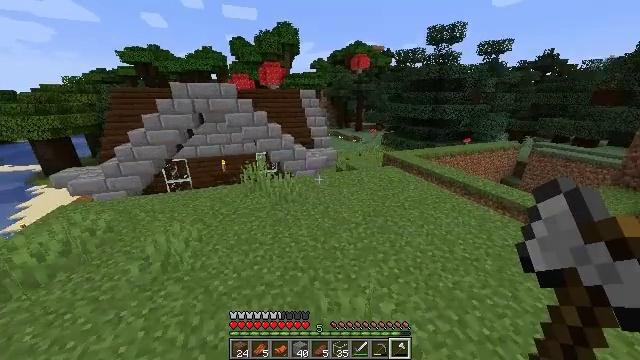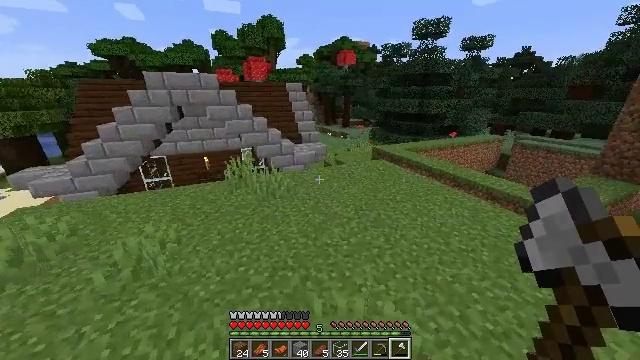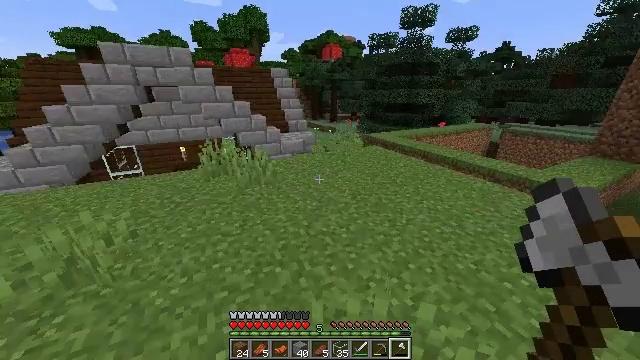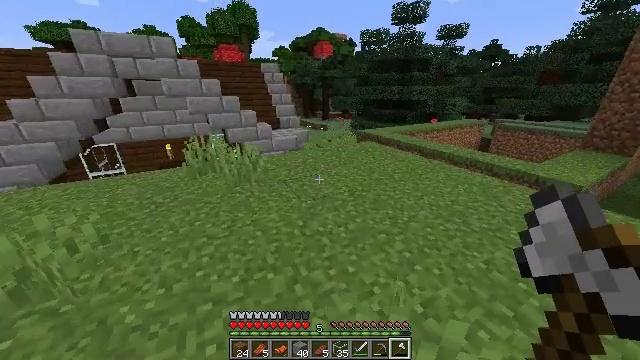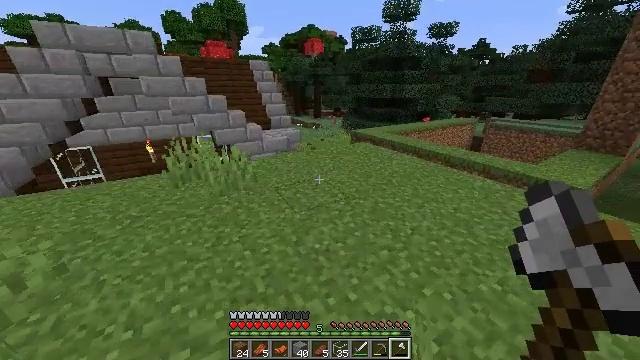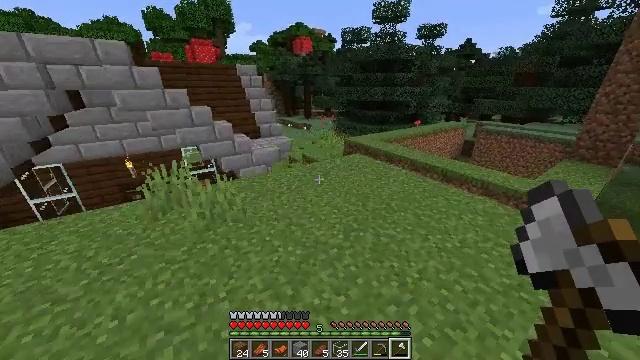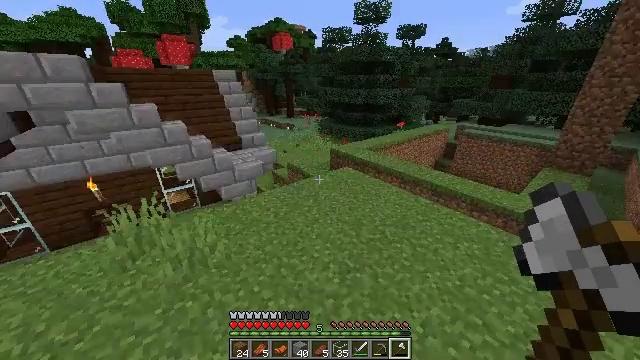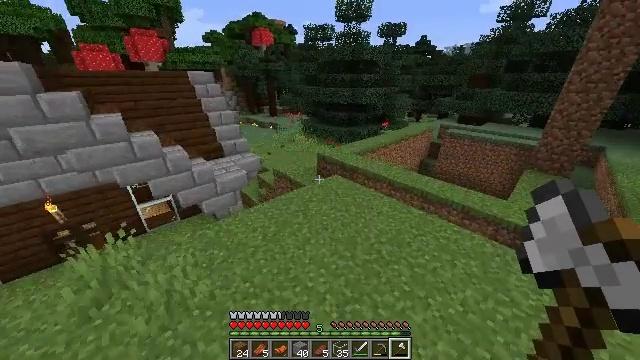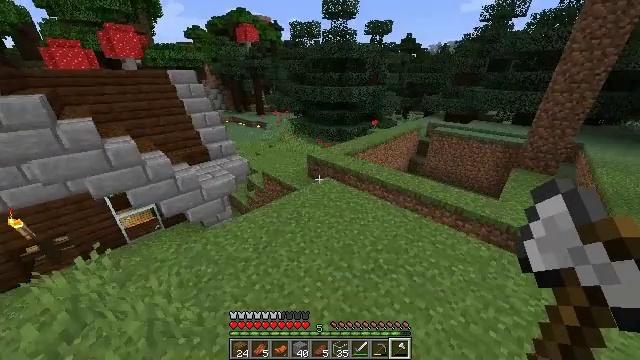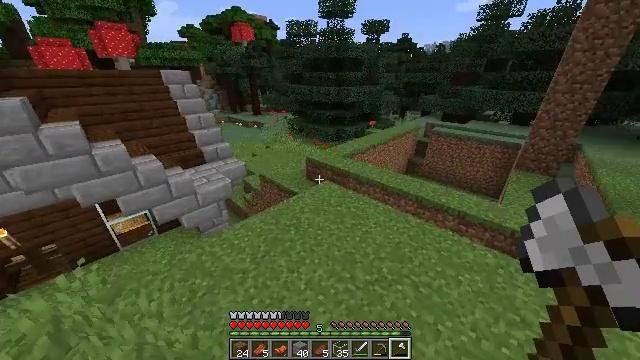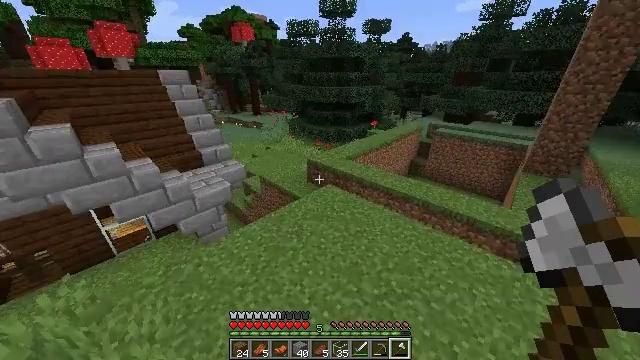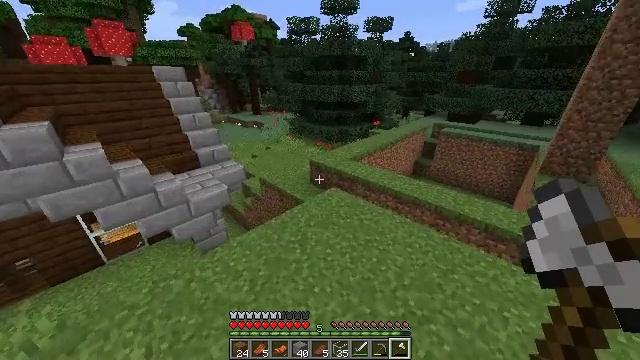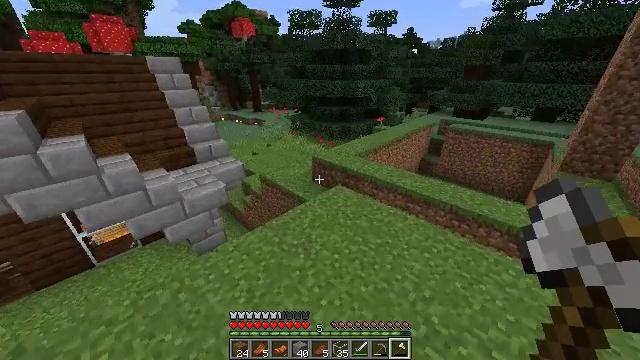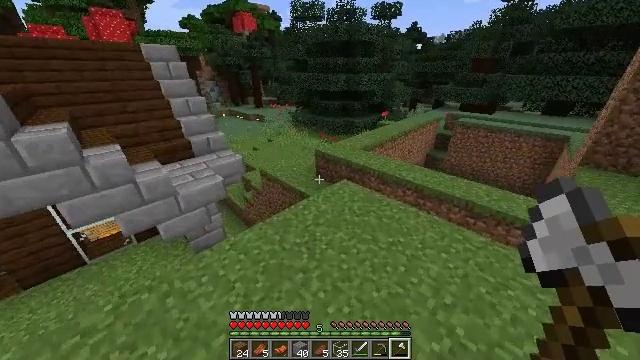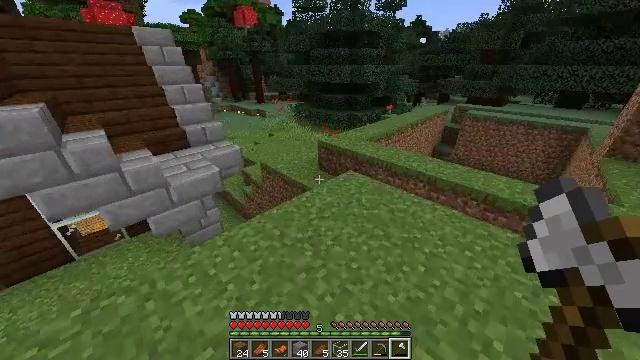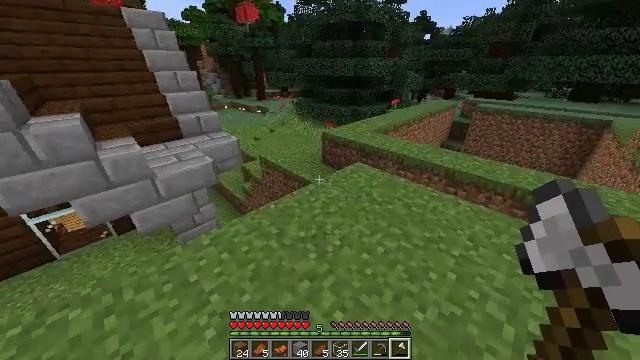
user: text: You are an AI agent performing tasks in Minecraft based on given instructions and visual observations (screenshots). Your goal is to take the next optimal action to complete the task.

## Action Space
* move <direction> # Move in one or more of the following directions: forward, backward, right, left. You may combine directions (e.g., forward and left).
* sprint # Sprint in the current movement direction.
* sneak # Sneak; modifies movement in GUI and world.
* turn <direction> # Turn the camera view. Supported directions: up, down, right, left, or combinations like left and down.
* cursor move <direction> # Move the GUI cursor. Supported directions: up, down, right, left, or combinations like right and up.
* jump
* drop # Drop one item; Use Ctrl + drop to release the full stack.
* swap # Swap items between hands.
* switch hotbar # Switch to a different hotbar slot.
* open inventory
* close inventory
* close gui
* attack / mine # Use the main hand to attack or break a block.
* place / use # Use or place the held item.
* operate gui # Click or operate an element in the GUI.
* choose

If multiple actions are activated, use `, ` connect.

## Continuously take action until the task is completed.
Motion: motion action
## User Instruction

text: Turn cobblestone into stone in the furnace.
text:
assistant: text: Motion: move forward, turn right, jump
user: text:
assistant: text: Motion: move forward, sprint, turn right, jump
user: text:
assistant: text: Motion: move forward, sprint, turn right, jump
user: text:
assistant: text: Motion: move forward, sprint, turn right, jump
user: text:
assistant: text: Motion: move forward, turn right, jump
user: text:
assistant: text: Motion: move forward, turn right, jump
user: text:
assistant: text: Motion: move forward, turn right, jump
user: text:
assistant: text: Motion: move forward, turn right, jump
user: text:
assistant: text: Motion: move forward, jump
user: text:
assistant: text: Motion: move forward, jump
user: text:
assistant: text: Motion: move forward, jump
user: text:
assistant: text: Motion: move forward, jump
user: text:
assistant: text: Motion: move forward, sprint, jump
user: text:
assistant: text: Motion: move forward, sprint, jump
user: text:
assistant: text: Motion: move forward, sprint, jump
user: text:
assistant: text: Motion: move forward, sprint, jump
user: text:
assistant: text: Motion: move forward, jump
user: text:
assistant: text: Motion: move forward, jump
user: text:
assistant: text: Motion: move forward, jump
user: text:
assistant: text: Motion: move forward, jump
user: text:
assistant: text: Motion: move forward, jump
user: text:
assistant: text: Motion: move forward, jump
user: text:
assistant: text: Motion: move forward, jump
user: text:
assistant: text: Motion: move forward, jump
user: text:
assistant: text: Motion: move forward, jump
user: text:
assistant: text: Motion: move forward, sprint, jump
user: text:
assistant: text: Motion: move forward, sprint, turn left, jump
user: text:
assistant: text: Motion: move forward, sprint, turn left, jump
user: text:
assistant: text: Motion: move forward, sprint, turn left, jump
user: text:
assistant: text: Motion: move forward, turn left and up, jump